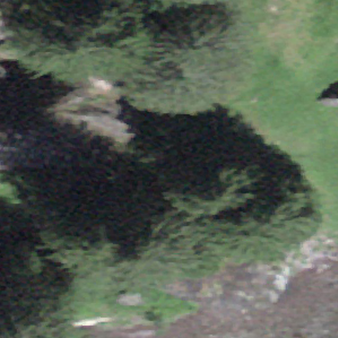
Label: bouldering_area